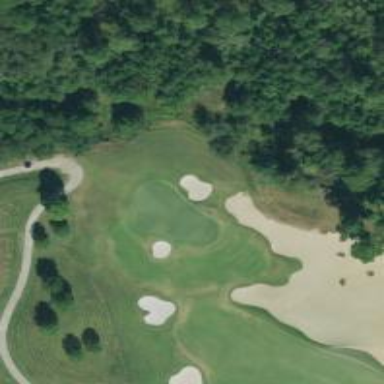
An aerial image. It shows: Golf hole.